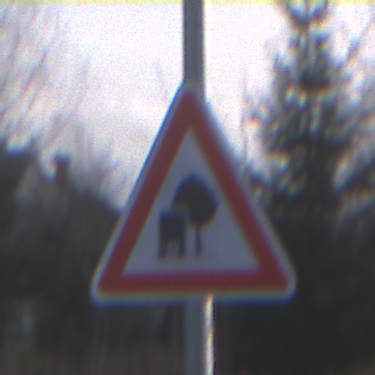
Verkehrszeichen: UnzureichendesLichtraumprofil
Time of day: MorningAfternoon
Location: Outdoor (Nature)
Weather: PartlyCloudy
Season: NotSpecified
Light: Natural